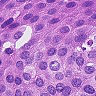
Metastatic tissue present: yes